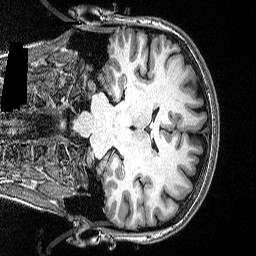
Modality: T1w
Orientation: coronal
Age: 23
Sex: female
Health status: healthy
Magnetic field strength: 3 T
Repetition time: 2.53 s
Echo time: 0.00331 s